Field crop: tomato
Growth stage: 1
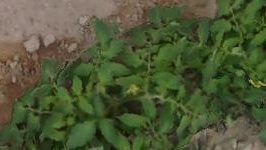
Species: tomato